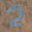
Label: 2